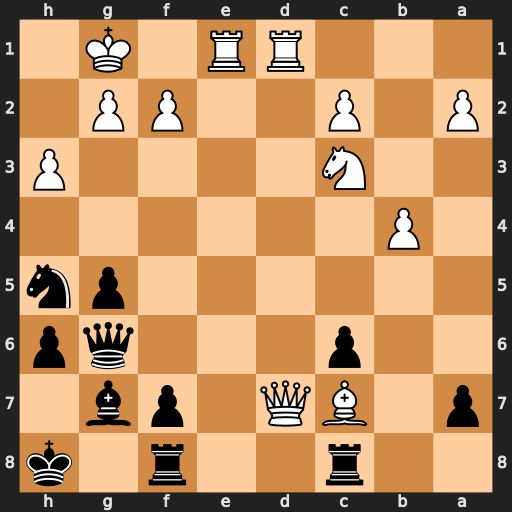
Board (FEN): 2r2r1k/p1BQ1pb1/2p3qp/6pn/1P6/2N4P/P1P2PP1/3RR1K1
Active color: b
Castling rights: -
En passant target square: -
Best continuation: Bxc3 Be5+ Bxe5